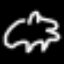
Label: frog